Question: I'm trying to keep text centred in a UITableViewCell when I have the accessoryView set to UITableViewCellAccessoryCheckmark. I'm also using a storyboard with this class.
Here's a screenshot of what I don't want.
How do I stop the text from being indented to the left?

My willDisplayCell method..
'''
- (void)tableView:(UITableView *)tableView willDisplayCell:(UITableViewCell *)cell forRowAtIndexPath:(NSIndexPath *)indexPath {
if (indexPath.row == [self cellToCheckmark]) {
cell.accessoryType = UITableViewCellAccessoryCheckmark;
}
else {
NSLog(@"Not Being Checked");
cell.accessoryType = UITableViewCellAccessoryNone;
}
cell.textLabel.textAlignment = UITextAlignmentCenter;
if (cell.shouldIndentWhileEditing == YES) {
cell.shouldIndentWhileEditing = NO;
}
}
'''
CellForRowAtIndexPath:
'''
- (UITableViewCell *)tableView:(UITableView *)tableView cellForRowAtIndexPath:(NSIndexPath *)indexPath {
UITableViewCell *cell = nil;
static NSString *CellIdentifier = @"Cell";
cell = [tableView dequeueReusableCellWithIdentifier:CellIdentifier];
if (cell == nil) {
cell = [[UITableViewCell alloc] initWithStyle:UITableViewCellStyleDefault reuseIdentifier:CellIdentifier];
}
cell.textLabel.textAlignment = UITextAlignmentCenter;
if (indexPath.section == 0) {
switch (indexPath.row) {
case 0:
cell.textLabel.text = @"Google";
break;
case 1:
cell.textLabel.text = @"Bing";
break;
case 2:
cell.textLabel.text = @"Yahoo!";
break;
default:
break;
}
}
if (indexPath.row == [self cellToCheckmark]) {
NSLog(@"Being Checked");
cell.accessoryType = UITableViewCellAccessoryCheckmark;
}
else {
NSLog(@"Not Being Checked");
cell.accessoryType = UITableViewCellAccessoryNone;
}
if (cell.shouldIndentWhileEditing == YES) {
cell.shouldIndentWhileEditing = NO;
}
return cell;
}
'''
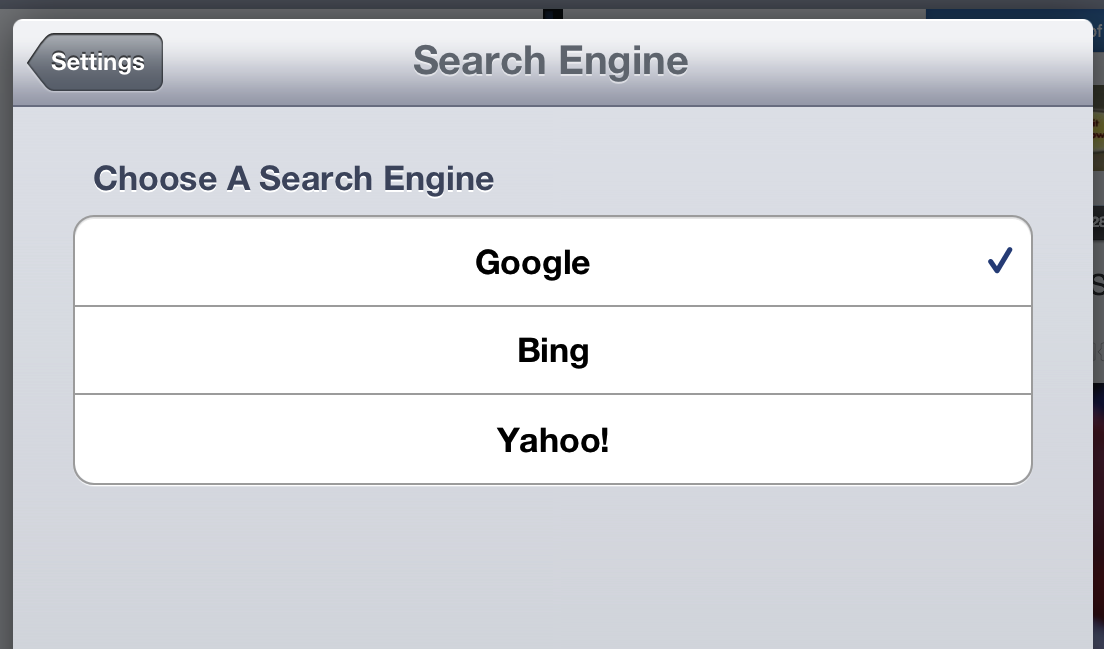
Answer: iOS 8+ solution:
'''
- (UITableViewCell *)tableView:(UITableView *)tableView cellForRowAtIndexPath:(NSIndexPath *)indexPath {
UITableViewCell *cell = [tableView dequeueReusableCellWithIdentifier:@"cell"];
cell.textLabel.text = ...;
if (/* your condition */) {
cell.accessoryType = UITableViewCellAccessoryCheckmark;
cell.layoutMargins = UIEdgeInsetsMake(0, 40, 0, 10);
} else {
cell.accessoryType = UITableViewCellAccessoryNone;
cell.layoutMargins = UIEdgeInsetsMake(0, 10, 0, 10);
}
return cell;
}
'''